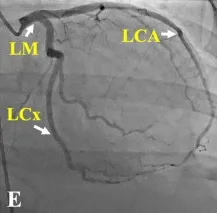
Transthoracic echocardiogram. (C) Reduced global longitudinal strain (-6.5.
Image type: radiology (ultrasound)